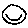
Label: smiley face